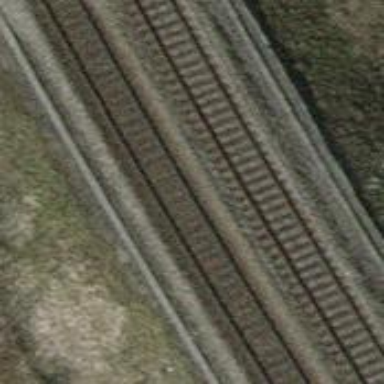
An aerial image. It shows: Railway with electrified contact lines.